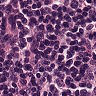
Metastatic tissue present: yes